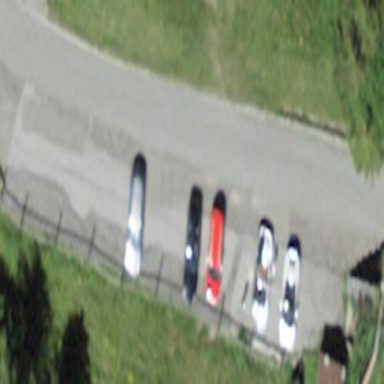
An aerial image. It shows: Street-side parking area.